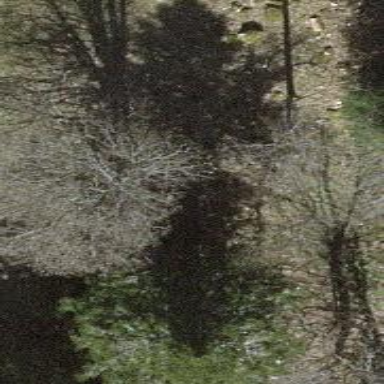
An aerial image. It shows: Single tag "natural: tree."